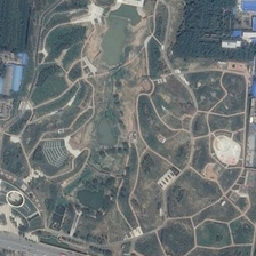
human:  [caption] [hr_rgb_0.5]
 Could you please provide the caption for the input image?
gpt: many footpaths stretch across this park which has a pond in it .

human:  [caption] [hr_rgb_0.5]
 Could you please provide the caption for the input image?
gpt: many complex spurroads is in the park  with some greenings .

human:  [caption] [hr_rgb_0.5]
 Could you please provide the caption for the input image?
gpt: between two blue roof factories  there is a park with three ponds near a road .

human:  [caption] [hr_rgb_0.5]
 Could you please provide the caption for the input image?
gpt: There is a green field in the park.

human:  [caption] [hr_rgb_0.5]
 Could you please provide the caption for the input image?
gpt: There are green patches in the park.